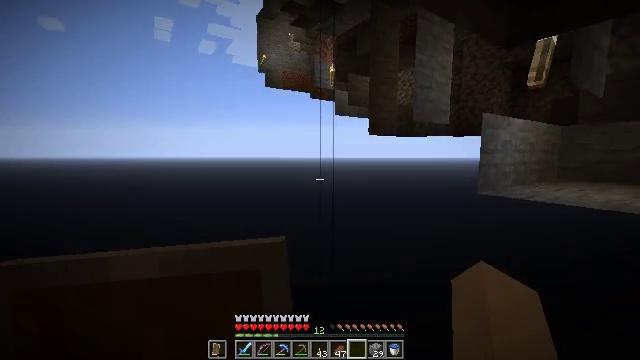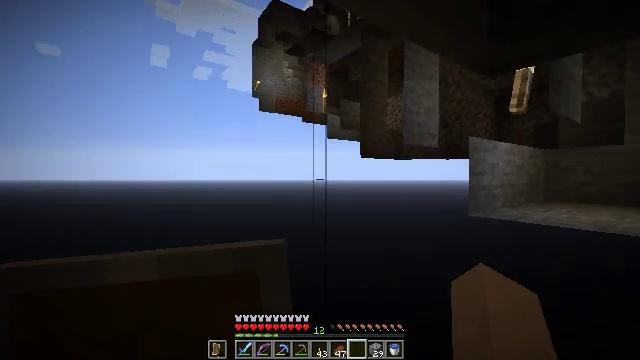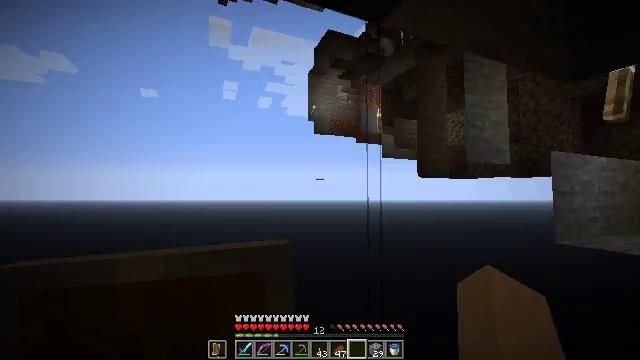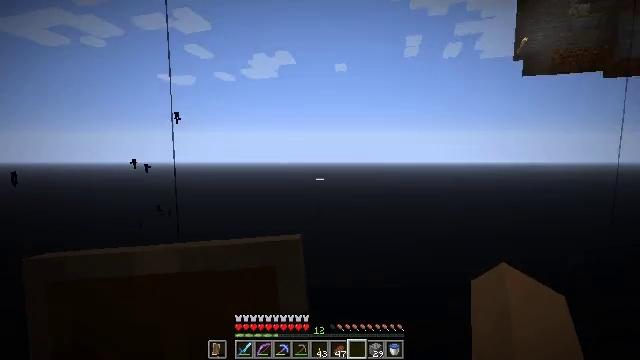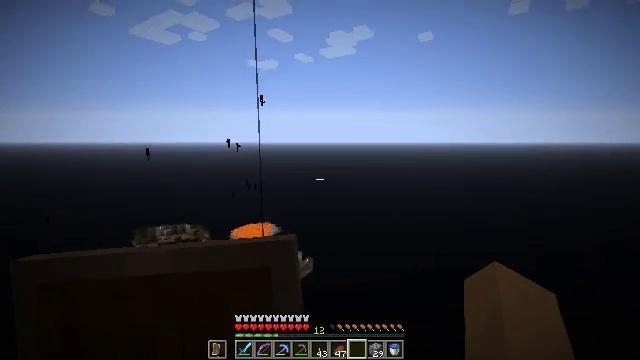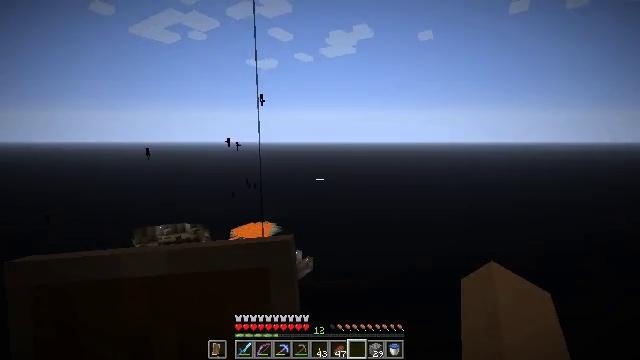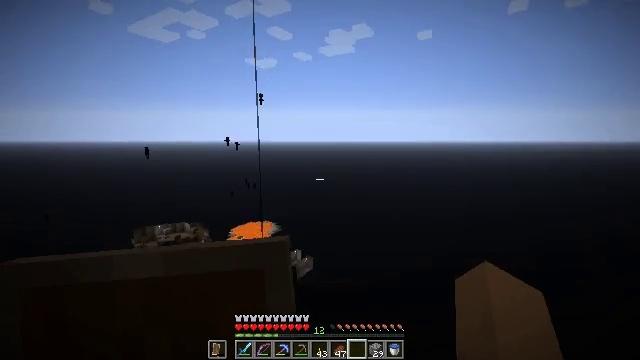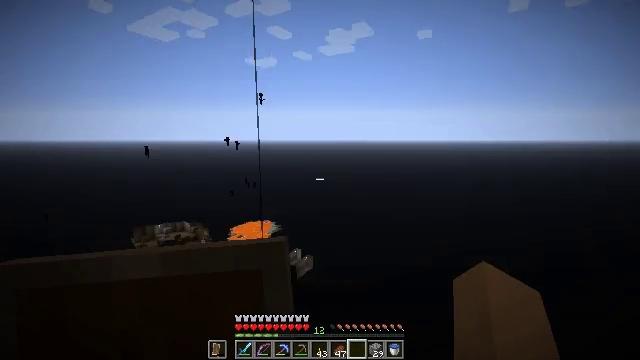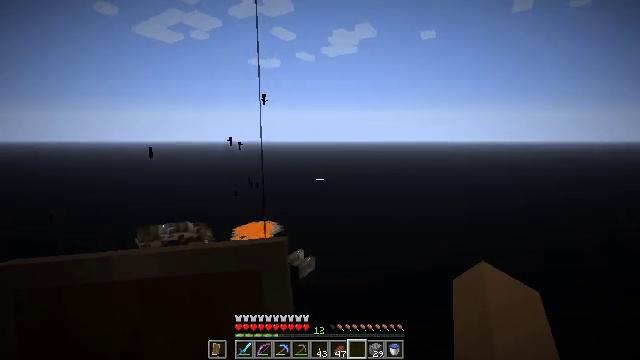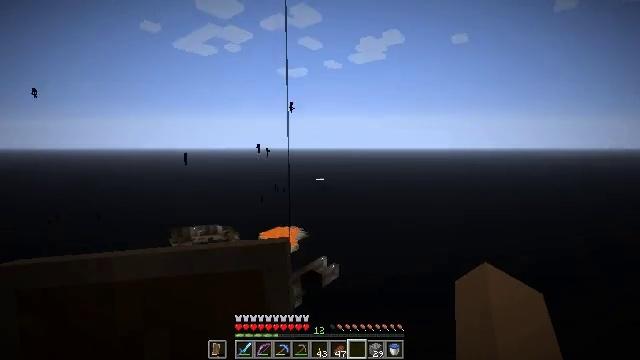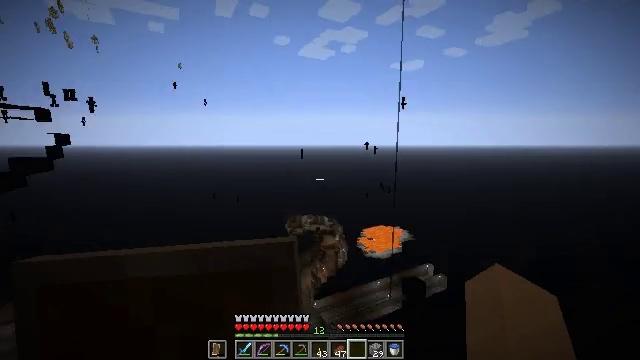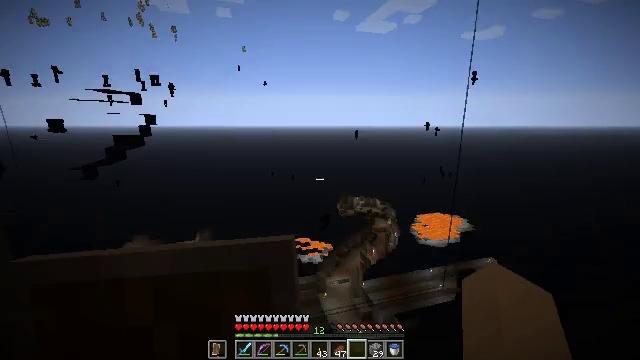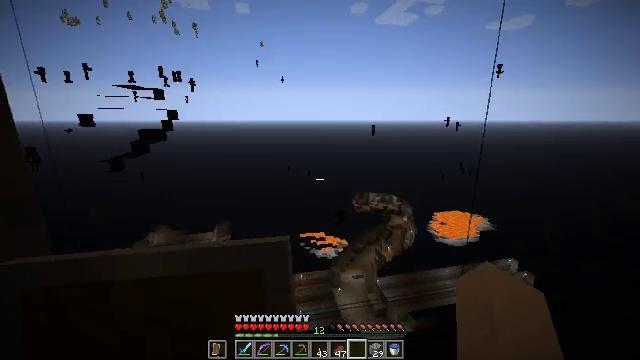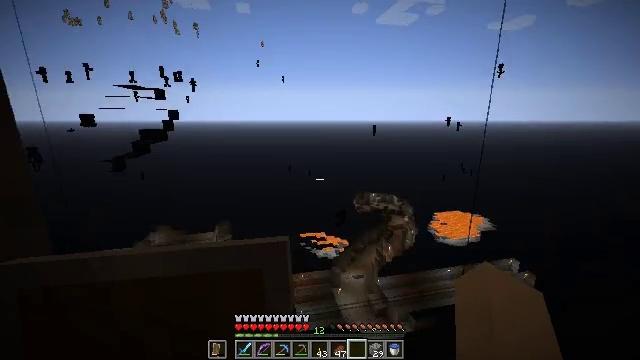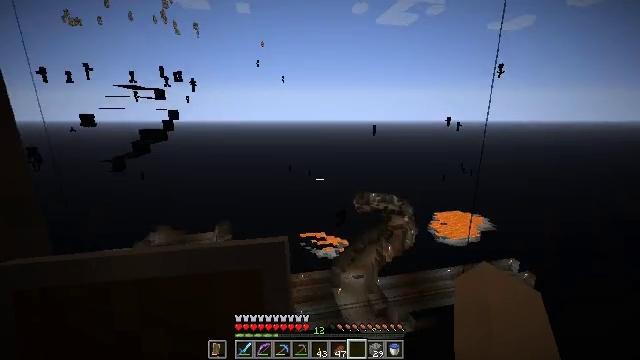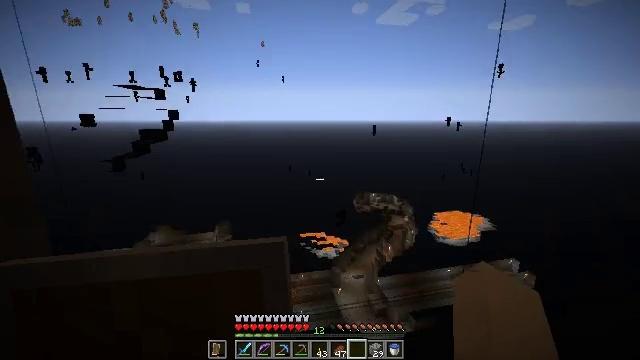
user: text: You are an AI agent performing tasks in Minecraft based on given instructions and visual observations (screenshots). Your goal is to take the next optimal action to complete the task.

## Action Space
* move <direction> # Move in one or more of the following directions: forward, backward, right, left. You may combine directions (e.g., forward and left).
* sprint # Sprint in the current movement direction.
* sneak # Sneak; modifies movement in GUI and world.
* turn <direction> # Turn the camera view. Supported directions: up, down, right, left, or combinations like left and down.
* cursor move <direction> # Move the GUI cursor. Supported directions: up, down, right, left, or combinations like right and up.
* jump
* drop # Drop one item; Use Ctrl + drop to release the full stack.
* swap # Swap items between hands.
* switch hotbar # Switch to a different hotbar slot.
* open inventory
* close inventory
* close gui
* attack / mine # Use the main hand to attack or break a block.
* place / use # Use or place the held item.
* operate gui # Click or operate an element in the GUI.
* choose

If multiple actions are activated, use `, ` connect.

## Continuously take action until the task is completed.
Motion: motion action
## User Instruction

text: Destroy the piston head component.
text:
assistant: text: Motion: turn right and up
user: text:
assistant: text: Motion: turn left and up
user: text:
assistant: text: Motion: turn left and down
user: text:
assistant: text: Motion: turn left and down
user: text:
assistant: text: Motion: no_op
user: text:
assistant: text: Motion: no_op
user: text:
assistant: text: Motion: no_op
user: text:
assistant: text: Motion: no_op
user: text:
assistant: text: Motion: turn left and up
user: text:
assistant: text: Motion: turn left
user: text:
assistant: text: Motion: turn left and down
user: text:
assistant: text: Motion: turn left and down
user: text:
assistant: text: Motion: no_op
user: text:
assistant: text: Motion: no_op
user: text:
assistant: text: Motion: no_op
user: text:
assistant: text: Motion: turn left and up
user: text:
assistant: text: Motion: turn left and up
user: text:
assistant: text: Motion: no_op
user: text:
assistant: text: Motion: turn right and down
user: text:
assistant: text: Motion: turn right
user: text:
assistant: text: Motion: turn right
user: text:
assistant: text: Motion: no_op
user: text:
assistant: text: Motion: no_op
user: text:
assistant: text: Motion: no_op
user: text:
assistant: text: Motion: no_op
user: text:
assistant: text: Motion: no_op
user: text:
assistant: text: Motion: no_op
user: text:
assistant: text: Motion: no_op
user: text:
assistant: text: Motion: no_op
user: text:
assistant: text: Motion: no_op